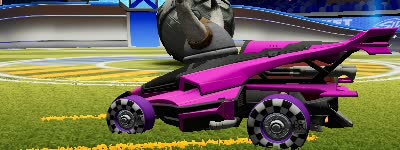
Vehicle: aftershock